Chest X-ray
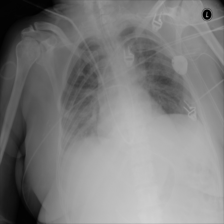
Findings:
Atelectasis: negative
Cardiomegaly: negative
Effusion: negative
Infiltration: positive
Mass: negative
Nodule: negative
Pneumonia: negative
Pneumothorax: negative
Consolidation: negative
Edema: negative
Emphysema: negative
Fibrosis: negative
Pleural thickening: negative
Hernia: negative